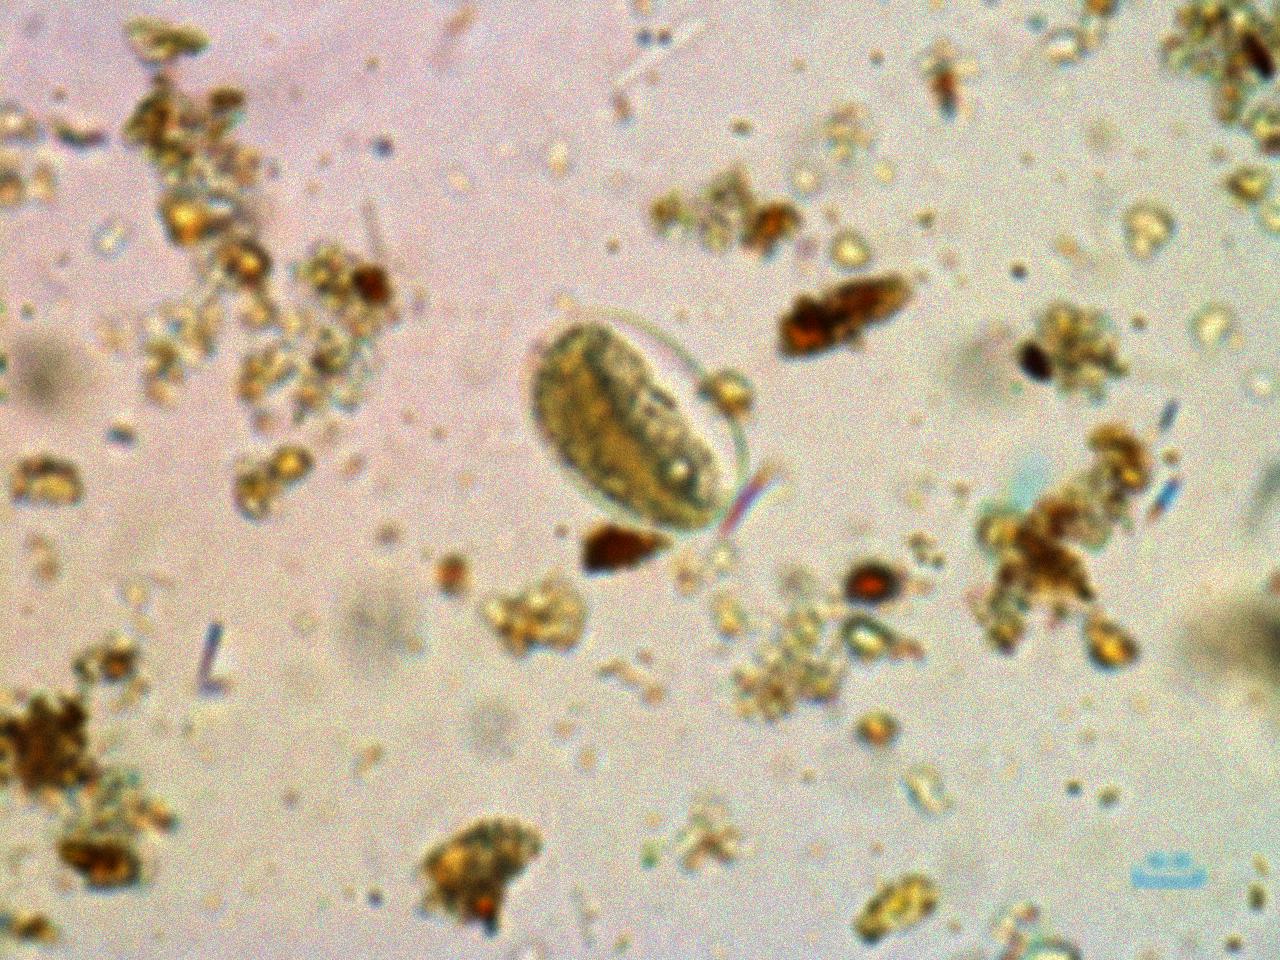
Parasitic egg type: Hookworm egg